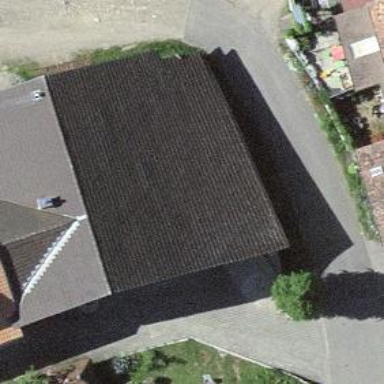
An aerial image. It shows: Farm building.